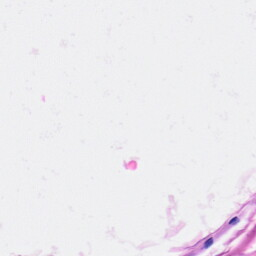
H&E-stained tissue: Heart